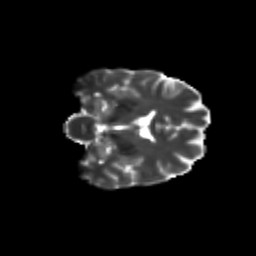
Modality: T2w
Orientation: coronal
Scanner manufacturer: siemens
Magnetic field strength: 3 T
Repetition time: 9.2 s
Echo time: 0.084 s